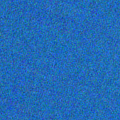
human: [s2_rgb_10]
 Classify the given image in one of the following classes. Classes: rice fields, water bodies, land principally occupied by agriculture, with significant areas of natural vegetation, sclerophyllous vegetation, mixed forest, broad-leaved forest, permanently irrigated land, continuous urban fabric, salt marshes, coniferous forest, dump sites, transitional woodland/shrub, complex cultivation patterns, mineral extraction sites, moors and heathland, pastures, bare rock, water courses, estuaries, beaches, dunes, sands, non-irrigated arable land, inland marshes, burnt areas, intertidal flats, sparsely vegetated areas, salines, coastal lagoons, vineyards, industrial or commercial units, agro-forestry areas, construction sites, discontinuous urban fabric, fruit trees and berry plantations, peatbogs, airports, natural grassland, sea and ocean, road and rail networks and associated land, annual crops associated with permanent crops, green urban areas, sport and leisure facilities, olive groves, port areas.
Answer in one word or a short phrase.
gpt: sea and ocean